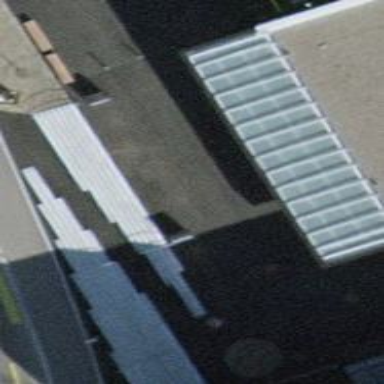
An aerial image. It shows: Concrete steps with ramp available for accessibility.